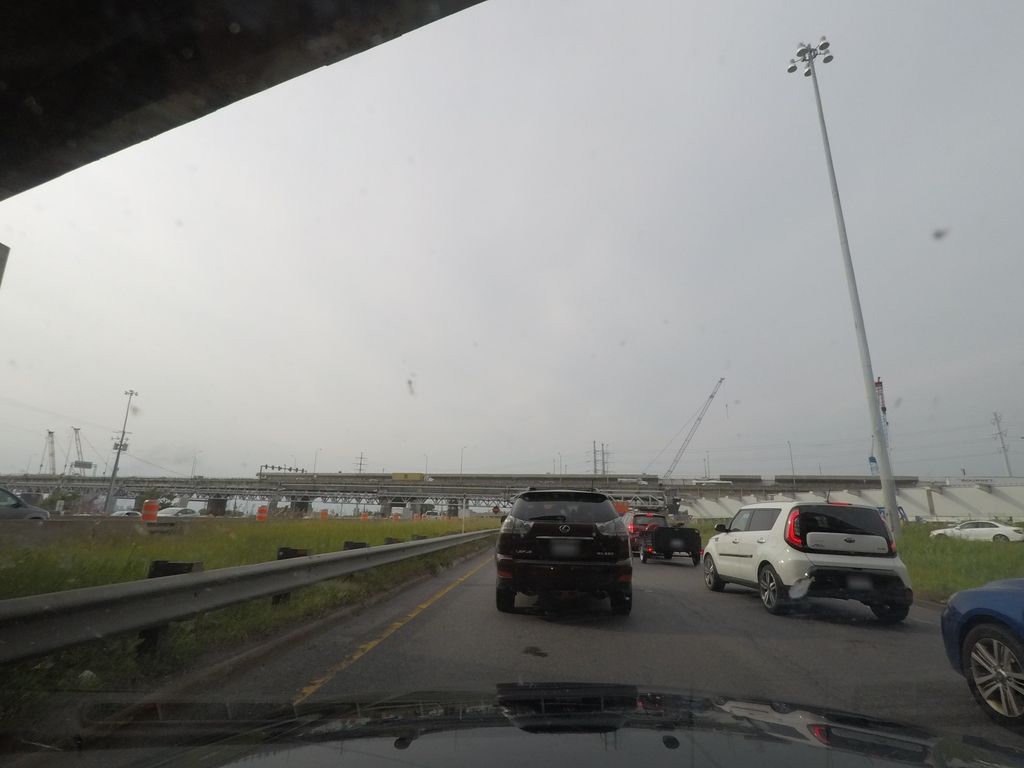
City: montreal